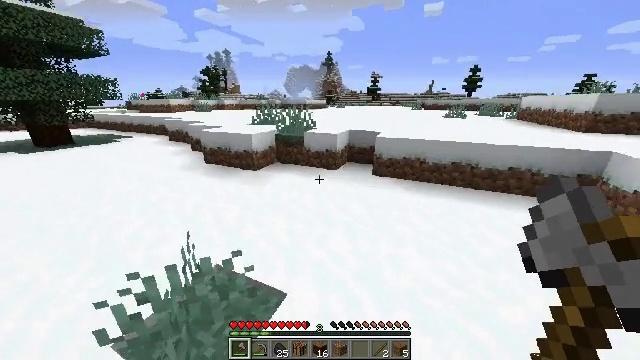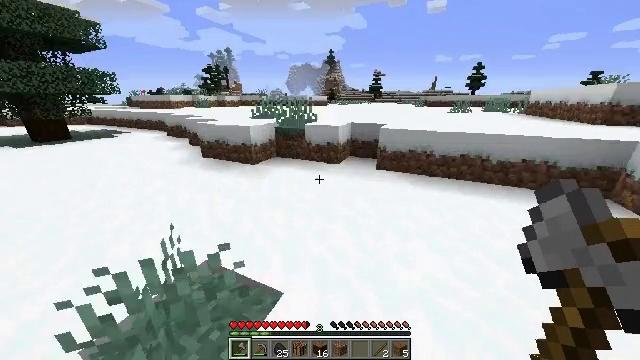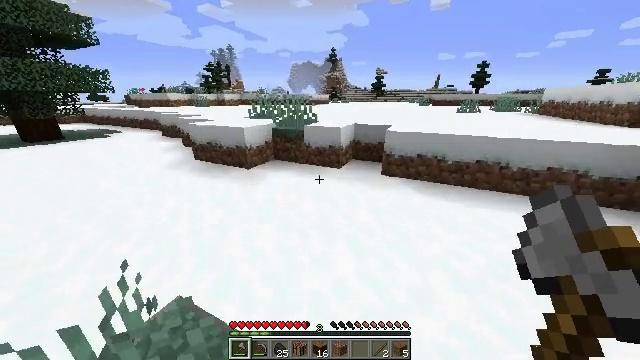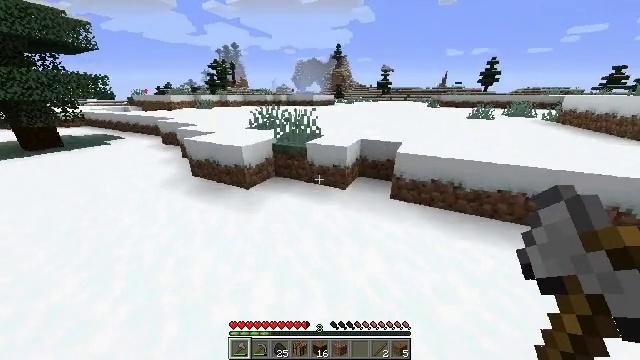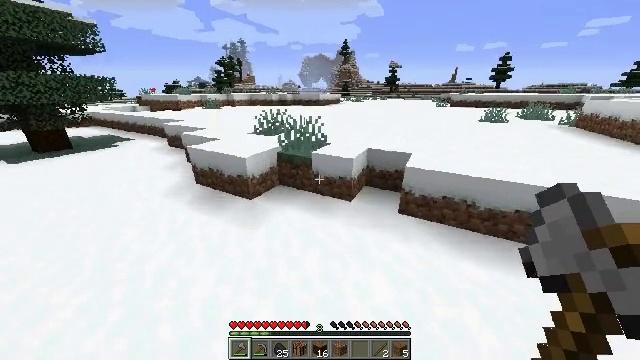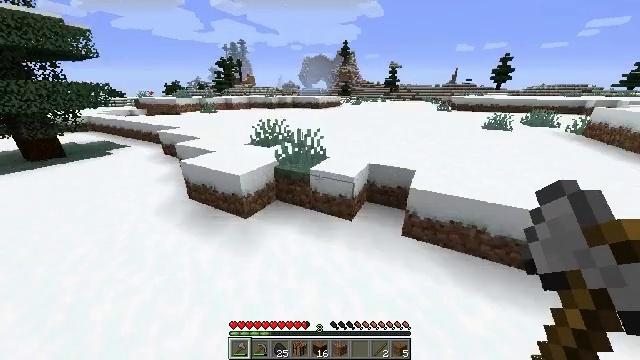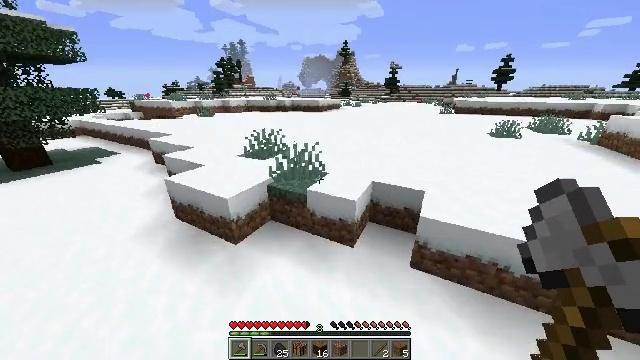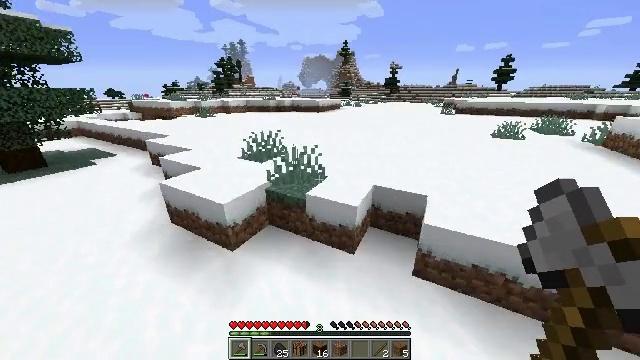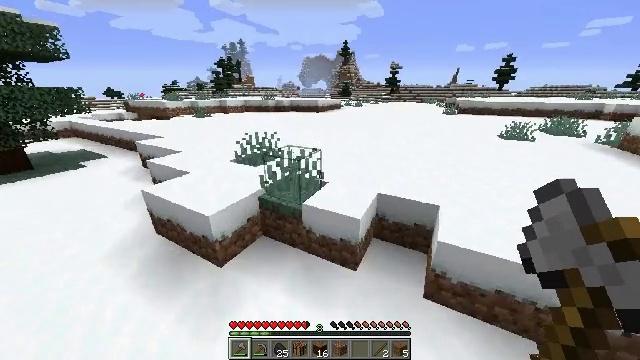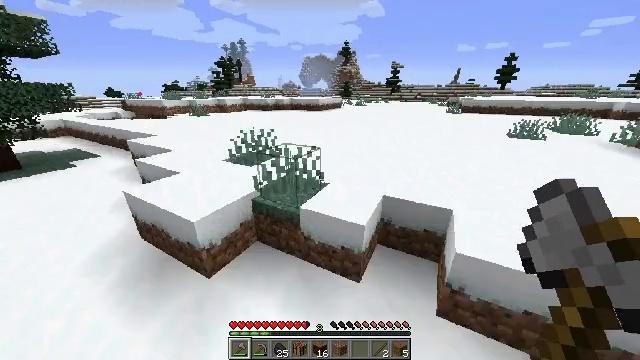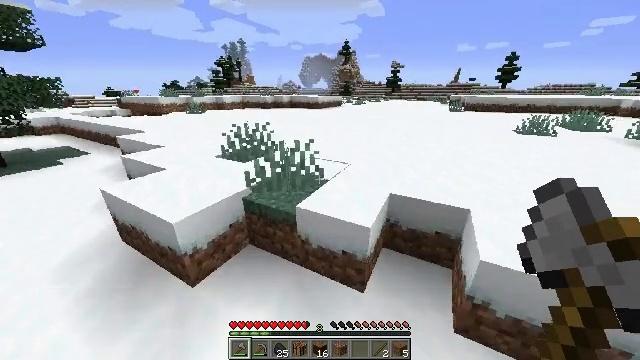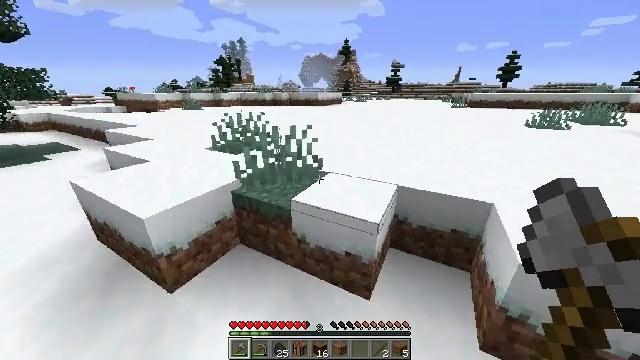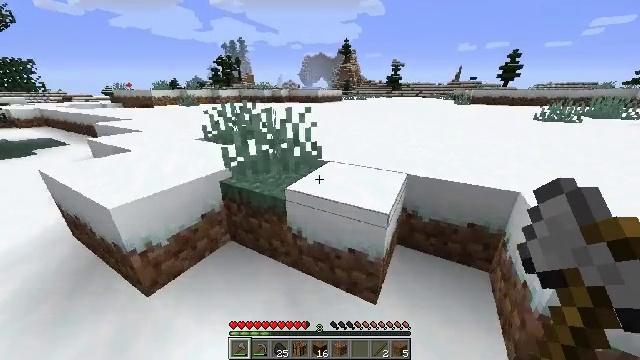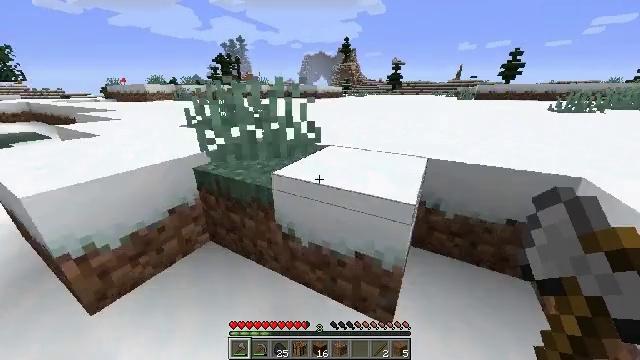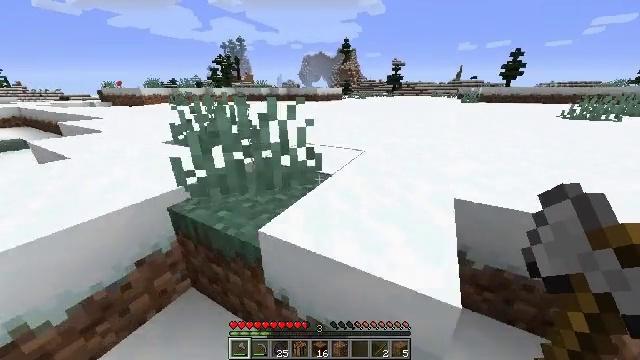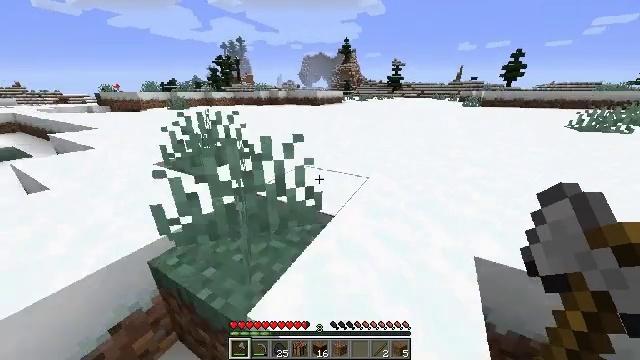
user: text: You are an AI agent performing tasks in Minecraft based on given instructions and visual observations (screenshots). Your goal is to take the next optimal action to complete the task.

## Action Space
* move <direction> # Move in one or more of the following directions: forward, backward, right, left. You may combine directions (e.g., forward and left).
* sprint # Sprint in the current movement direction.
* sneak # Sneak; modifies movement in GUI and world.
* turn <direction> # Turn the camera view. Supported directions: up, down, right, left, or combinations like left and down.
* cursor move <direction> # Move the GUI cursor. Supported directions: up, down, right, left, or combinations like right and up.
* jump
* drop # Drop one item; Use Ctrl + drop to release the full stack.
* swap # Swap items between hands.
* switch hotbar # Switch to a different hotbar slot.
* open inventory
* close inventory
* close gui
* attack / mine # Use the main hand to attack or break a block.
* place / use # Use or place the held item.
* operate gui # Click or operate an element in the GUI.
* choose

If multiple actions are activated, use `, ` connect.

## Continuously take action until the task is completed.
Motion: motion action
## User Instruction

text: Collect the red bed into your inventory.
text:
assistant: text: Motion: move forward, sprint, jump
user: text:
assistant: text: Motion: move forward, sprint, jump
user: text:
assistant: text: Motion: move forward, sprint, turn left, jump
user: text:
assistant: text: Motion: move forward, sprint, turn left, jump
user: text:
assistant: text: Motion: move forward, sprint, jump
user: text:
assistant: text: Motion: move forward, sprint, jump
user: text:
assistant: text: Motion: move forward, sprint, jump
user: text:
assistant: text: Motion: move forward, sprint, jump
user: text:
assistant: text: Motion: move forward, sprint, jump
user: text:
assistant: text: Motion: move forward, sprint, jump
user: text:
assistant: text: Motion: move forward, sprint, jump
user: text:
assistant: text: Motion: move forward, sprint, jump
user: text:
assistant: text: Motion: move forward, sprint, jump
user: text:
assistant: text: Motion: move forward, sprint, jump
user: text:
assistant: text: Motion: move forward, sprint, jump
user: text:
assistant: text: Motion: move forward, sprint, jump
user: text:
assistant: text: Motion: move forward, sprint, jump
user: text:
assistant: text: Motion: move forward, sprint, jump
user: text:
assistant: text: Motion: move forward, sprint, jump
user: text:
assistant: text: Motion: move forward, sprint, jump
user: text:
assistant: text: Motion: move forward, sprint, jump
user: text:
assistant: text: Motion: move forward, sprint, jump
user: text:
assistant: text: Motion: move forward, sprint, jump
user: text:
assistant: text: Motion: move forward, sprint, jump
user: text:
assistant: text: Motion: move forward, sprint, jump
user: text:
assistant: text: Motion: move forward, sprint, jump
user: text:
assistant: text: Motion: move forward, sprint, jump
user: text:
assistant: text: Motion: move forward, sprint, jump
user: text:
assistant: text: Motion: move forward, sprint, jump
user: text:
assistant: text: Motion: move forward, sprint, jump